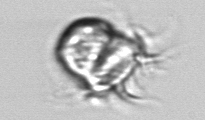
Label: Leegaardiella_ovalis